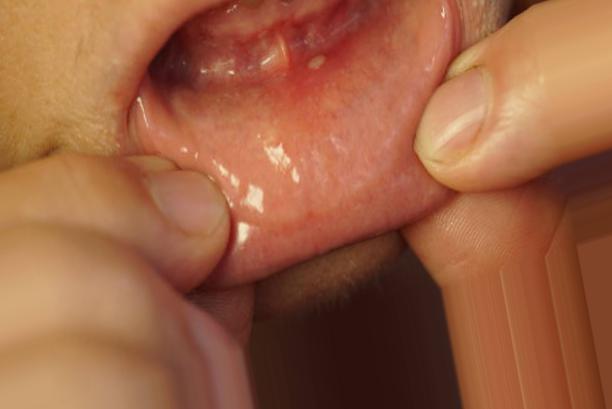
Condition: Mouth Ulcer